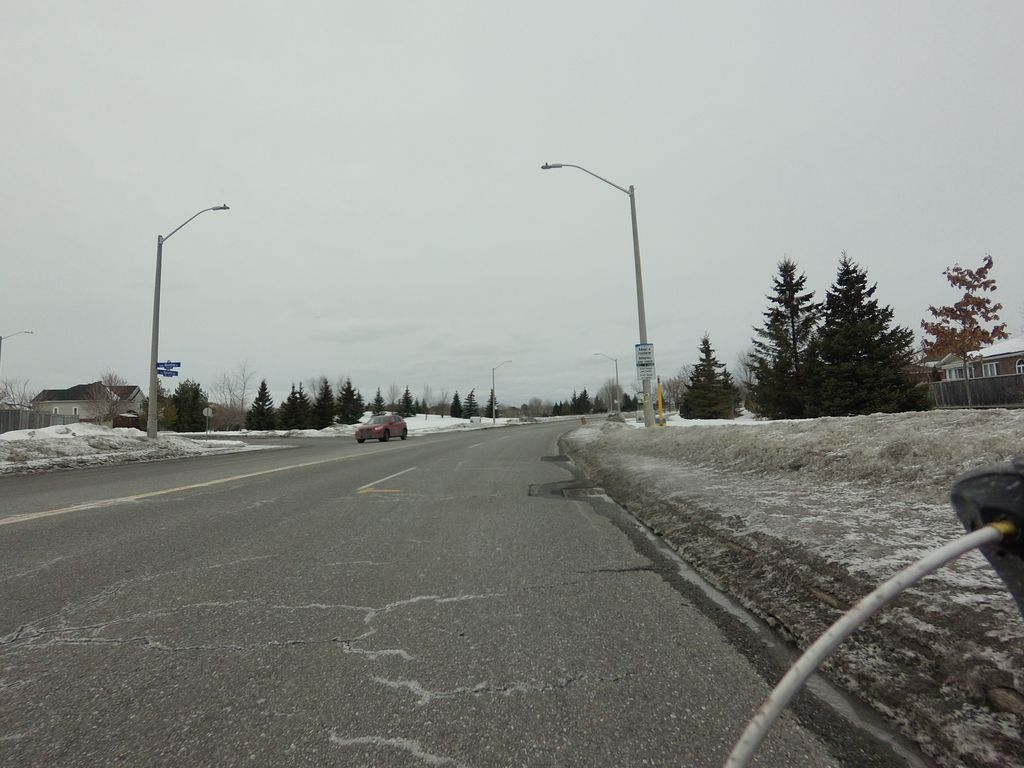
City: ottawa-gatineau